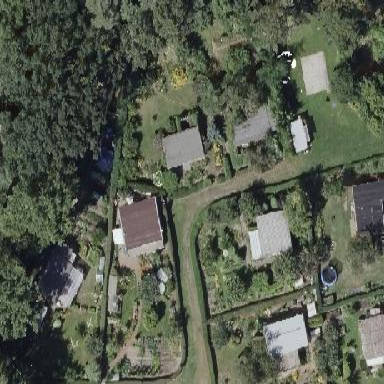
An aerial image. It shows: Plot in the allotments.